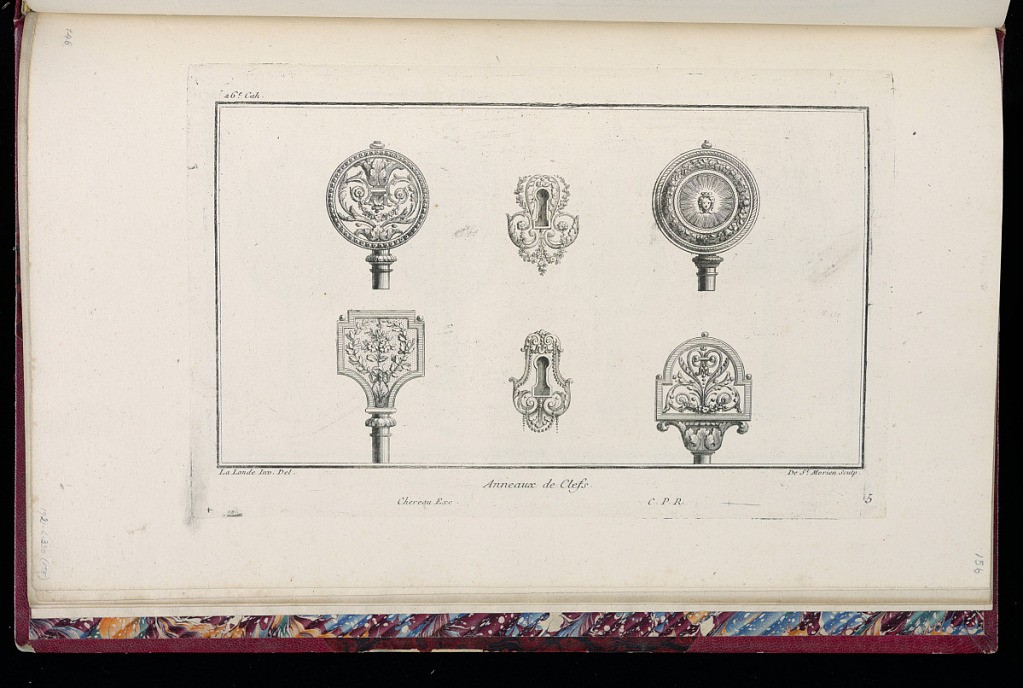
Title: Anneaux de Clefs
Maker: Richard de Lalonde, French, active 1780–96
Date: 1775-1784
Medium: Etching on off-white laid paper
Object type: Print
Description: Designs for four key tops and two key ports. The one at top left features a band of bead course and scrolling acanthus leaves; the one at top right has a radiating mascaron in the center and bands of bead course and flowers; the one at lower left has a bouquet of flowers in between a wreath of leaves; and the one at lower right has scrolling acanthus leaves. The plate is signed and numbered.